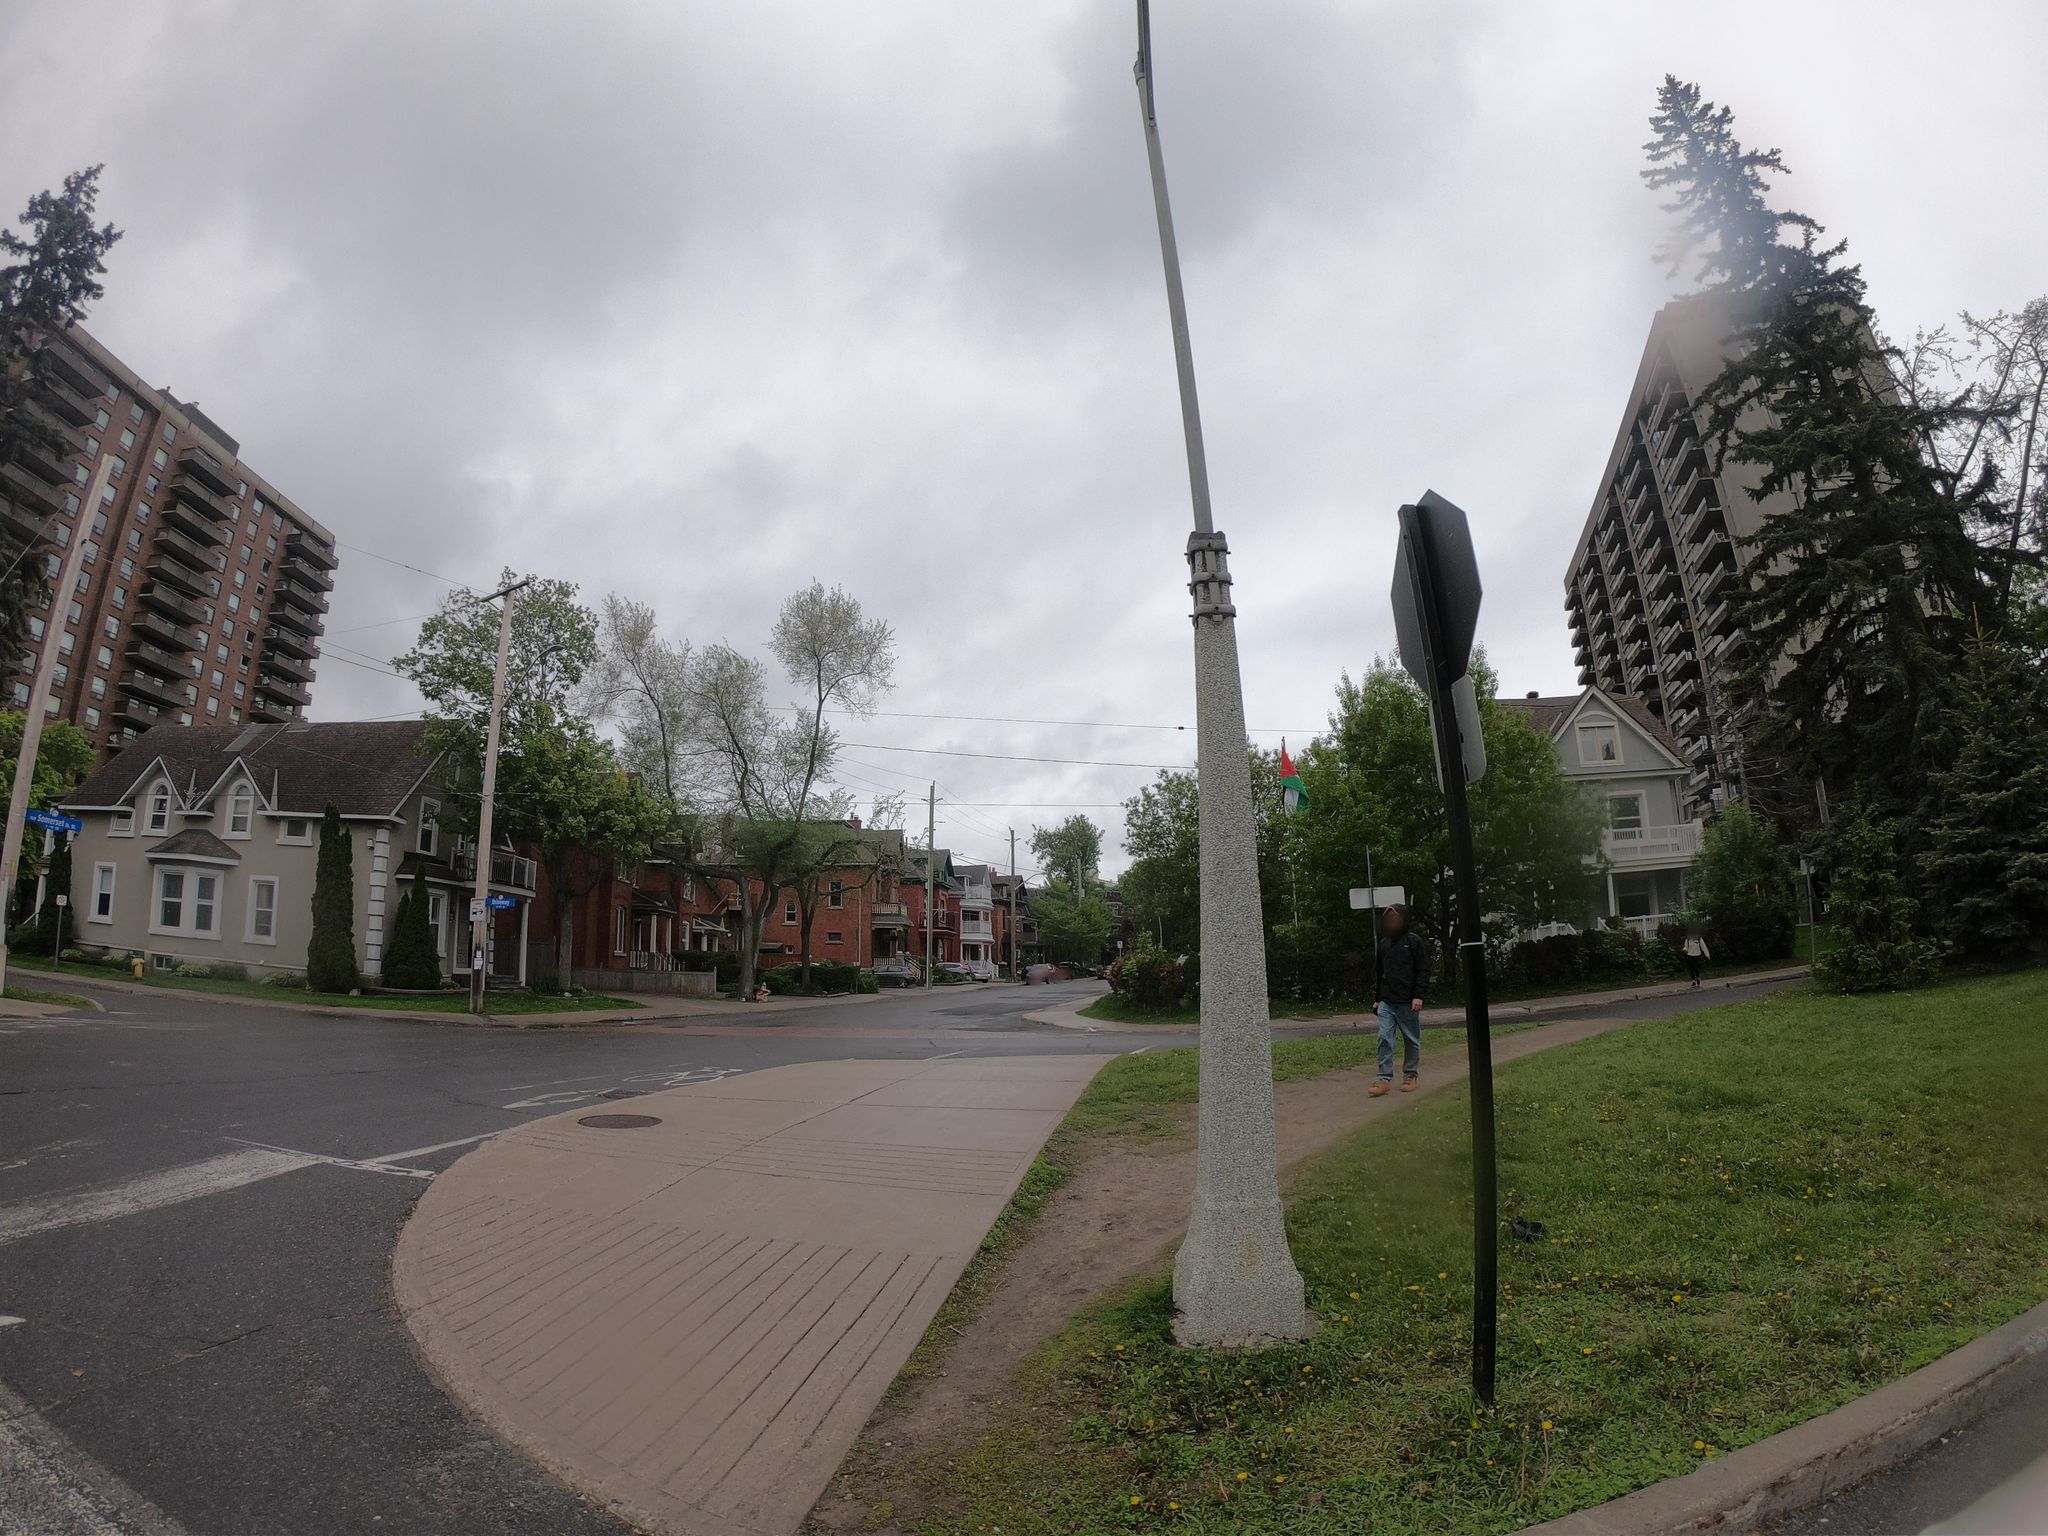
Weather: cloudy
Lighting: day
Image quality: good
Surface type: cycling surface
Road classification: secondary
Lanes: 2
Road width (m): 1
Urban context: urban centre
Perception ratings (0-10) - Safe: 2.8, Lively: 7.13, Beautiful: 3.84, Boring: 3.76, Depressing: 8.06, Wealthy: 4.41